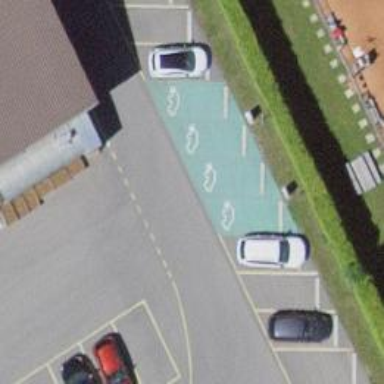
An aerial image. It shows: Charging station.